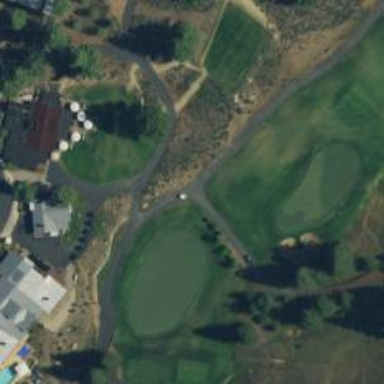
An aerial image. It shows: Path designated for golf carts.